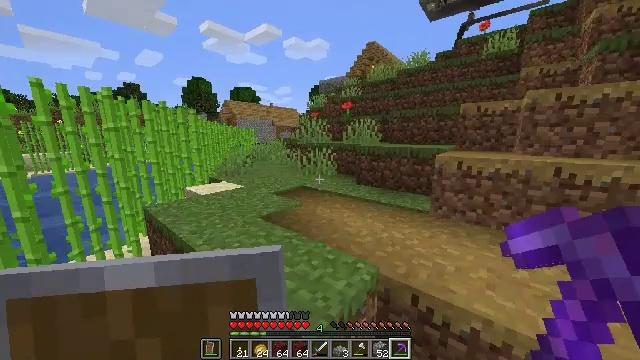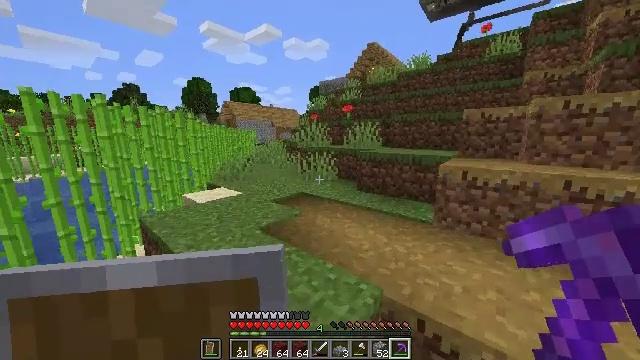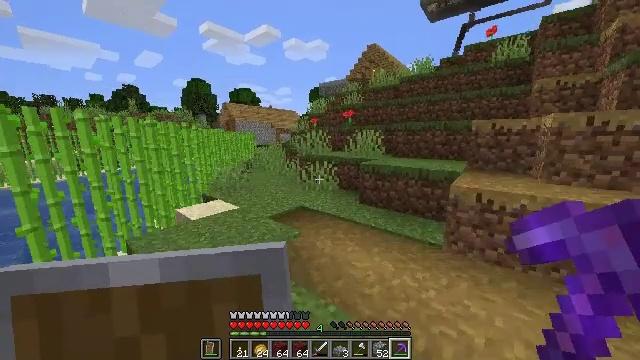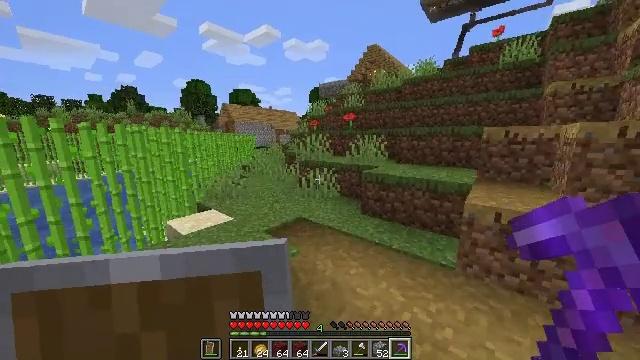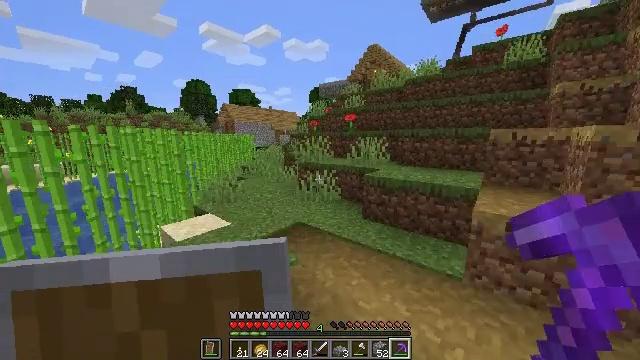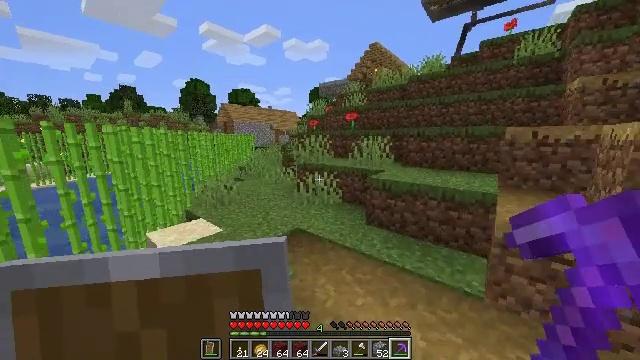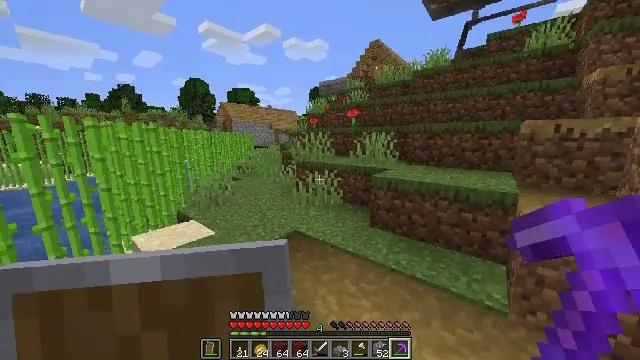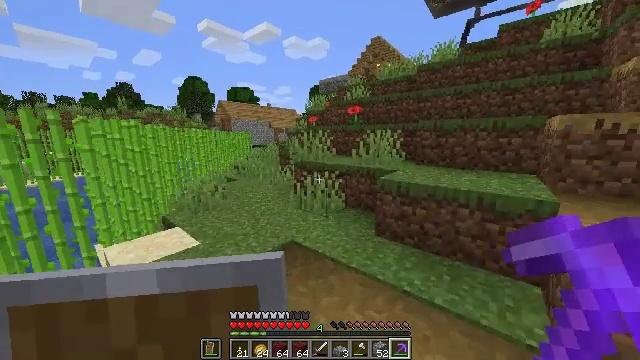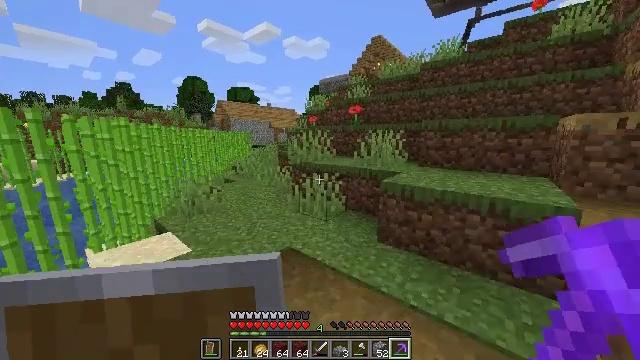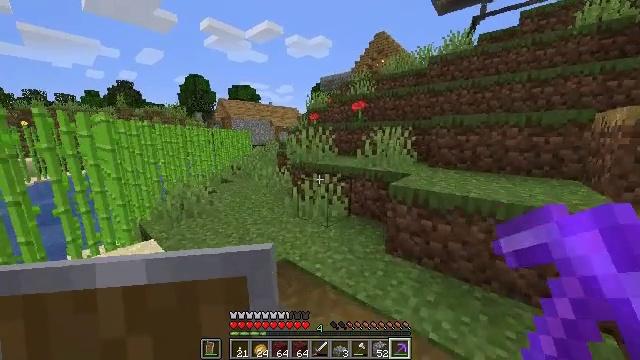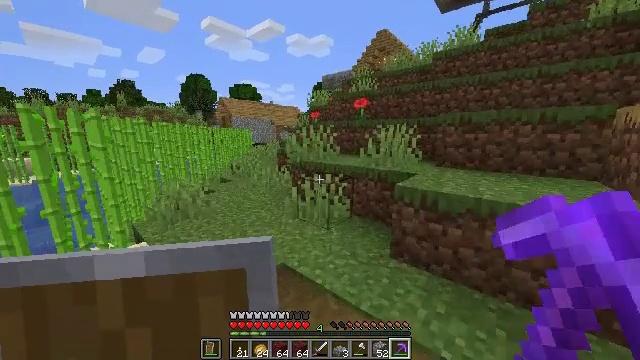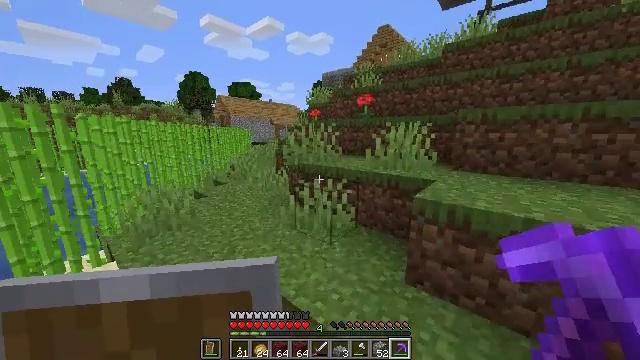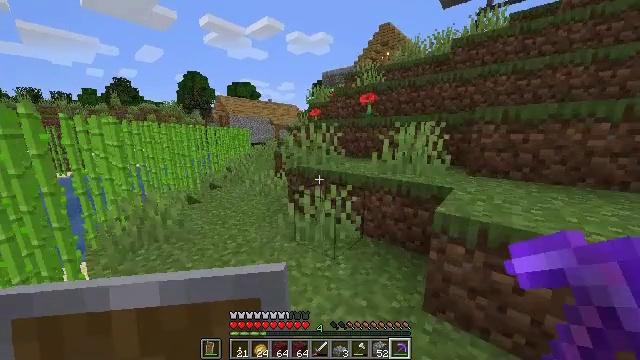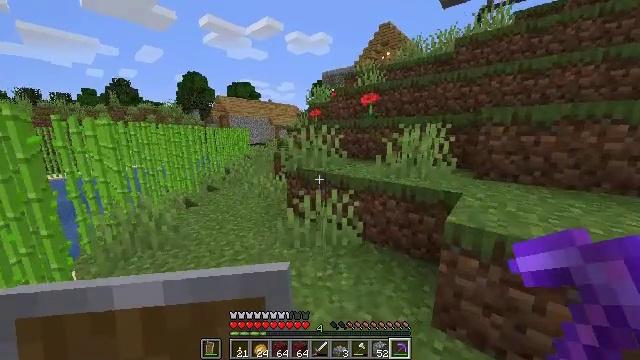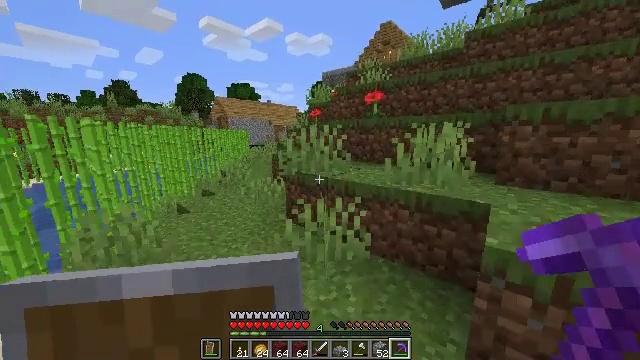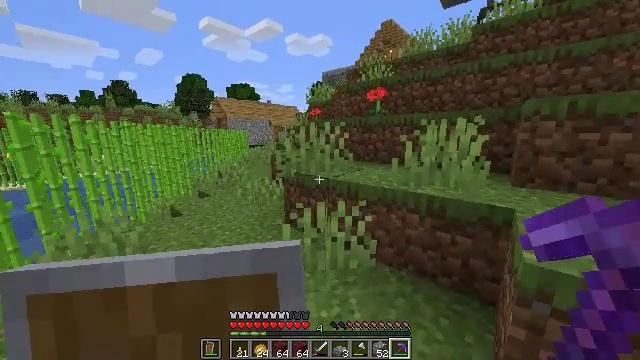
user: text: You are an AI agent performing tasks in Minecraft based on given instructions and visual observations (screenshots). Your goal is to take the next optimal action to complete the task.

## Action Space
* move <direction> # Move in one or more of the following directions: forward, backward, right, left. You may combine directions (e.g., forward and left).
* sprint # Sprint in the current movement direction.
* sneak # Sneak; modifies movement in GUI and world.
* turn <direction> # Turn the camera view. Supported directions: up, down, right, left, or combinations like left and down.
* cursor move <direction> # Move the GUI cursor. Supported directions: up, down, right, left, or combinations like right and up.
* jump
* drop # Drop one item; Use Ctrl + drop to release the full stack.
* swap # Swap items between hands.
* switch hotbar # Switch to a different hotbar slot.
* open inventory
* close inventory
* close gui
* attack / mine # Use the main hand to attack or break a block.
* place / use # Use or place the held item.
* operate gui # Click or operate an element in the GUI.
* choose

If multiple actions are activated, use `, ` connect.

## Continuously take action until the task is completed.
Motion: motion action
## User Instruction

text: craft item air
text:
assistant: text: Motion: move forward, jump
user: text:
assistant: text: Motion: move forward, jump
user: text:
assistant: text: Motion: move forward
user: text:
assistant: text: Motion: move forward
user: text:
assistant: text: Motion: move forward
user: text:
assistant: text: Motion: move forward
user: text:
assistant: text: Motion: move forward
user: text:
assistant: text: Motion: move forward
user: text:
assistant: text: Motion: move forward
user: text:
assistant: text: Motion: move forward
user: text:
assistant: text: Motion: move forward
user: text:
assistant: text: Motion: move forward
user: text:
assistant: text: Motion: move forward
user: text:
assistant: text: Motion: move forward
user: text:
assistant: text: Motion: move forward
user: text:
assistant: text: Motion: move forward
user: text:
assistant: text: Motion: move forward
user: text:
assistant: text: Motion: move forward, jump
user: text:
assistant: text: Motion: move forward, turn right, jump
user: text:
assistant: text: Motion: move forward, turn right, jump
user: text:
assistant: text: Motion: move forward, turn right
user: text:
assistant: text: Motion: move forward, turn right
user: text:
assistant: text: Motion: move forward
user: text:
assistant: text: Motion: move forward
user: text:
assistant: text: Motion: move forward
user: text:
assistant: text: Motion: move forward
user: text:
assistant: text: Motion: move forward, jump
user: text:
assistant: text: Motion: move forward, jump
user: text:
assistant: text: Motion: move forward, jump
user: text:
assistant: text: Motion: move forward, jump